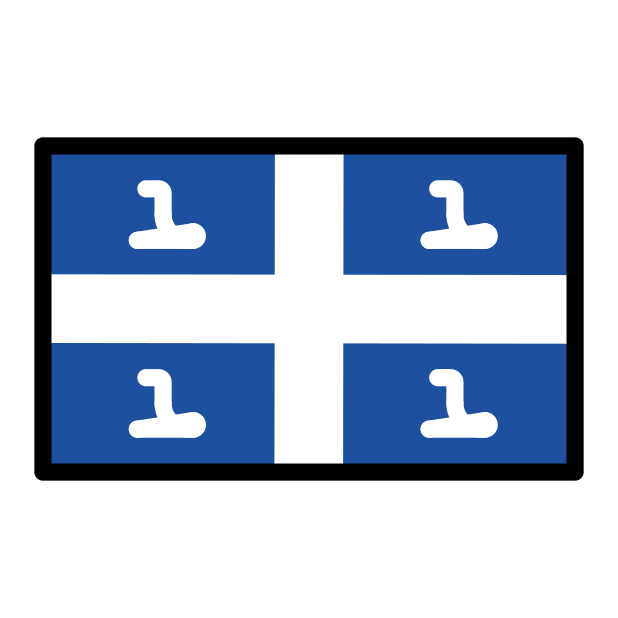
flag: Martinique